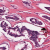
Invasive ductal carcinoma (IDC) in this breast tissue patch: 1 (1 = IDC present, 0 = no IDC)